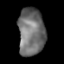
Tissue: lung
Cell type: Epithelial cells
Senescence score: 0.16
Nuclear area (px): 1233
Mean DAPI intensity: 111.952